Question: I have next database model:

I want will receive selected by category posts list. I recive selected by category programs list as follows:
'''
var pre_request = from el in db.programs
where el.program_categories.Any(n => n.categories.slug_name == categ)
select el.id;
var programCat = pre_request.ToList();
'''
It correctly works. In order that receive posts list, i use 'INNER JOIN' as follows:
'''
var request = (from c in db.posts
join c2 in programCat on c.program_id equals c2
orderby c.id descending
select new ListItem
{
Name = c.name,
Id = c.id,
Poster = c.images.FirstOrDefault(n => n.type == "post").href,
}).Skip(0).Take(1);
List<ListItem> content = request.ToList();
'''
When i start this application, it returns 'NullReferenceException' on line
'''
List<ListItem> content = request.ToList();
'''
Why returns 'NullReferenceException'? How receive selected by category posts list?
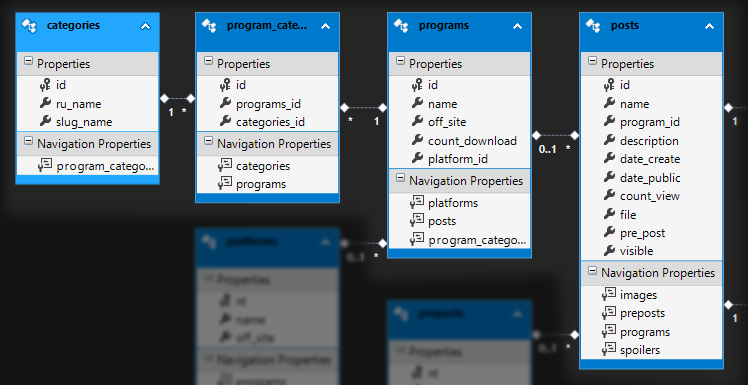
Answer: Your error is in the line:
'''
Poster = c.images.FirstOrDefault(n => n.type == "post").href,
'''
You used 'FirstOrDefault' instead of 'First', because you thought: "When, there might be no such image, in that case let's use null". If it returns null, then of course you can't get '.href'.
When using LINQ it is good practice to keep stuff IQueryable / IEnumerable as long as possible. Only the last statement should actually materialize your stuff into a List / Dictionary / One object:
'''
Poster = c.images.Where(image => image.type == "post")
.Select(image => image.href)
.FirstOrDefault(),
'''